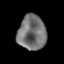
Tissue: prostate
Cell type: T cells
Senescence score: 0.3448
Nuclear area (px): 961
Mean DAPI intensity: 114.955